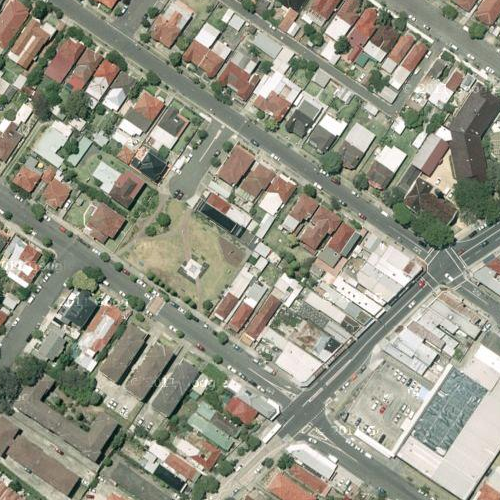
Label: sydney